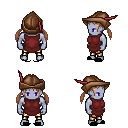
a pixel art fantasy rpg character, male body template, dark elf, purple skin, maroon tunic, gold greaves, light blonde twin-tailed hairstyle, leather cap, black slippers, four views (front, back, left, right), 2x2 character sprite sheet, small pixel art, hard edges, no anti-aliasing